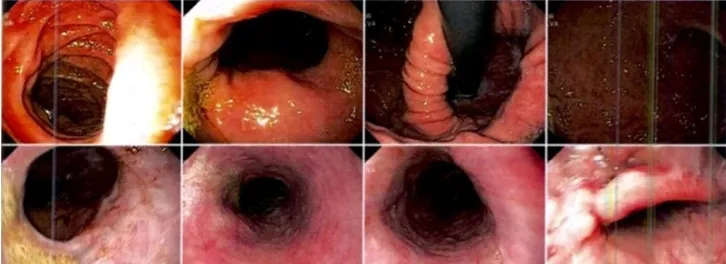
Upper gastrointestinal endoscope image. This esophageal image reveals and concludes an disfunction of the esophageal motility, esophagitis grade A (Los Angeles classfication), hiatal hernia, chronic corporal-antral gastritis, and mild bulbo-duodenitis.
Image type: endoscopy (gi_endoscopy)